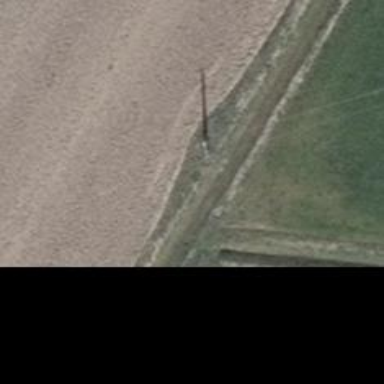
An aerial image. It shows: Minor power line.